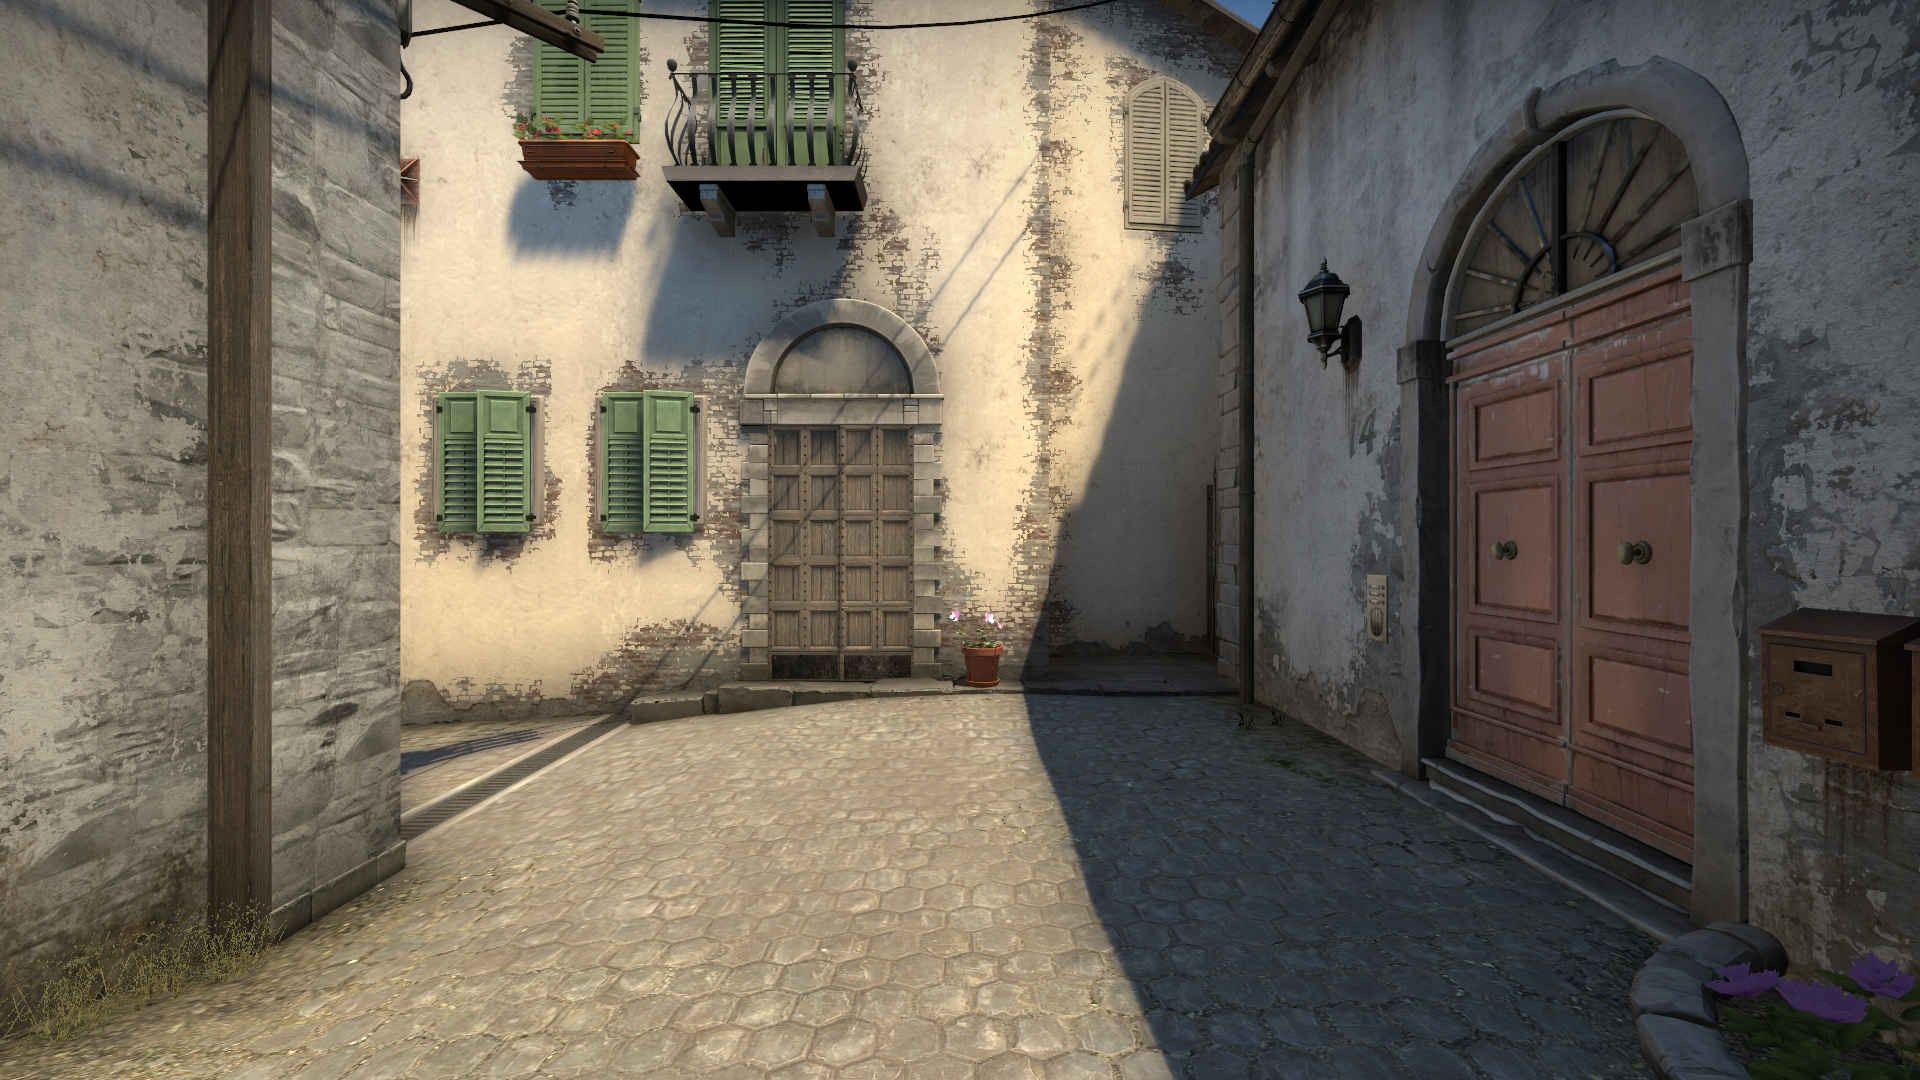
Map: de_inferno